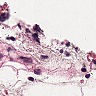
Metastatic tissue present: no